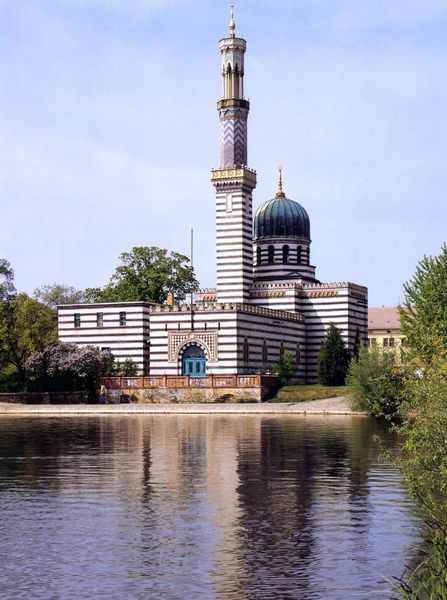
Titel: Dampfmaschinenhaus für Sanssouci
Künstler: Ludwig Persius
Standort: Potsdam, Sanssouci (EU - D - BB)
Schlagwörter: baum, blau, himmel, wasser, weiß, landschaft, see, teich, ufer, fenster, schwarz, rot, wand, architektur, spitze, spiegelung, busch, kirche, gold, turm, strand, spiegelbild, modern, mauer, ziegel, türe, kuppel, gestreift, streifen, tor, zinnen, foto, fotografie, photographie, eingang, burg, moschee, orientalisch, religion, zwiebeldach, kupfer, beten, intarsien, photo, heilig, islam, minarett, synagoge, istanbul, tambourkuppel, islamisch, hagia sofia, byzantinisch, amman, detschland, old, muezin, tambouskuppel